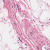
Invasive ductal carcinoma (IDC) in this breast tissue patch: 0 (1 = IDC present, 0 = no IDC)